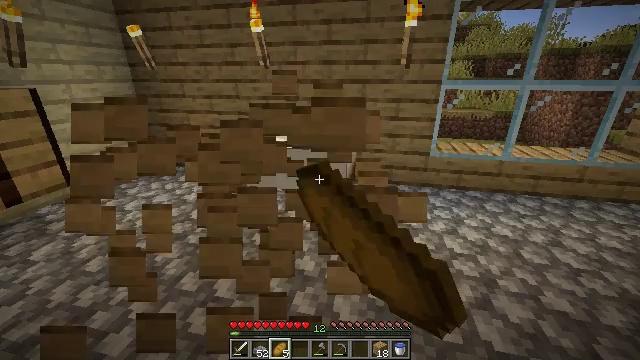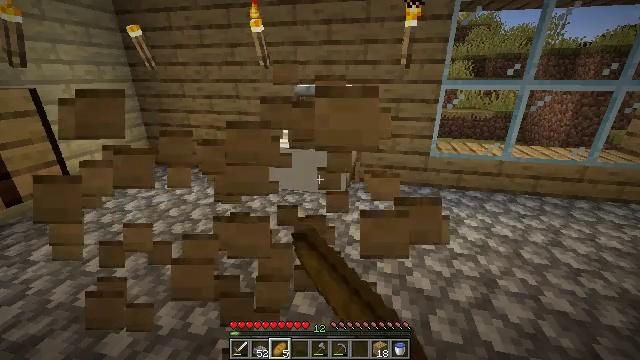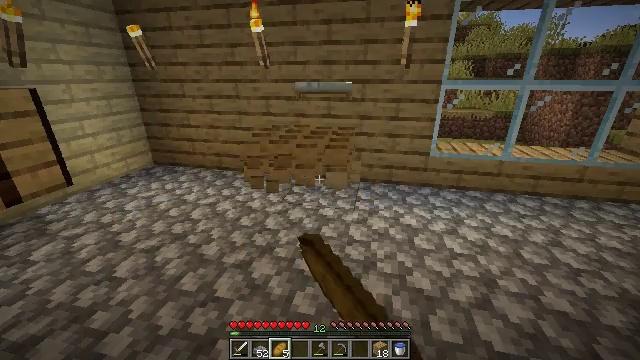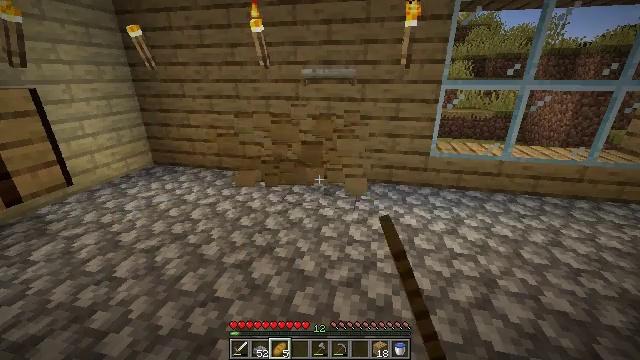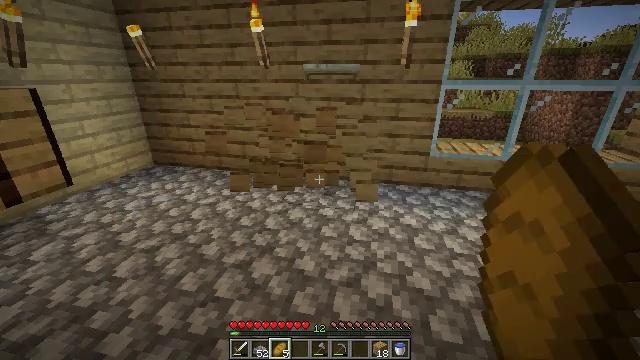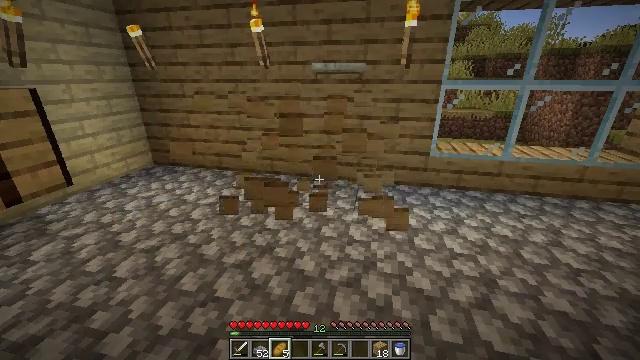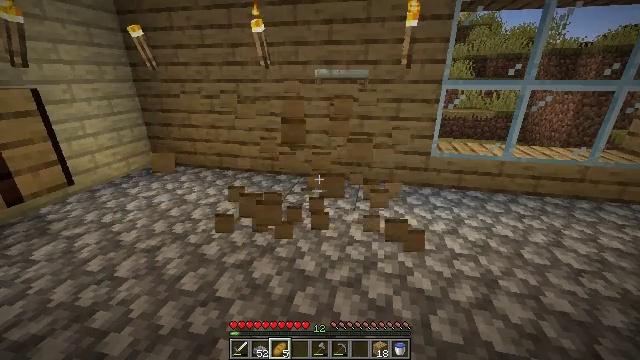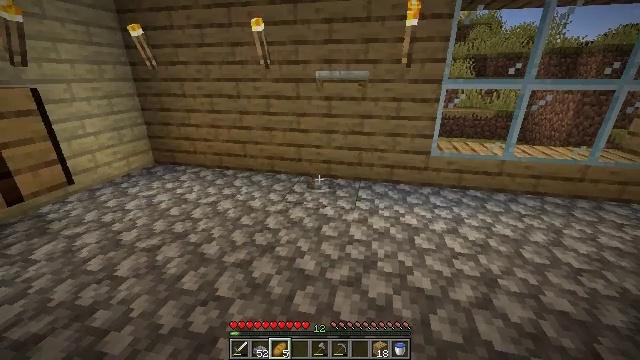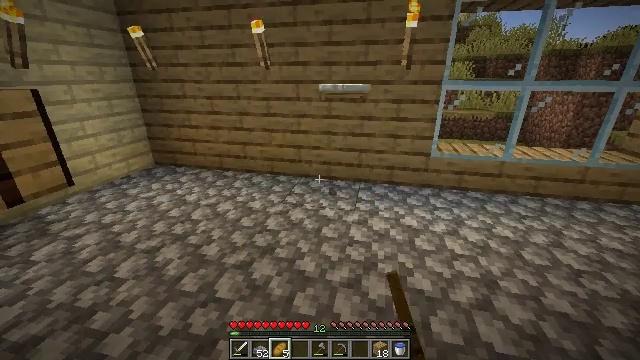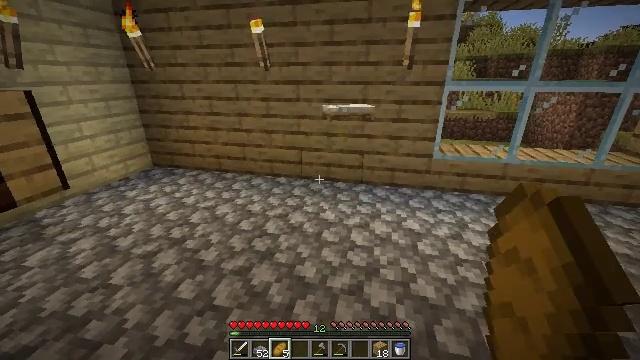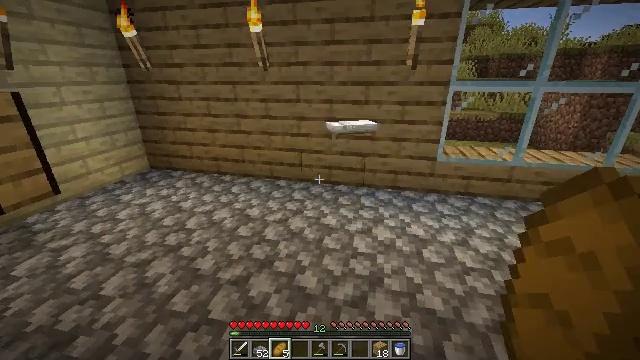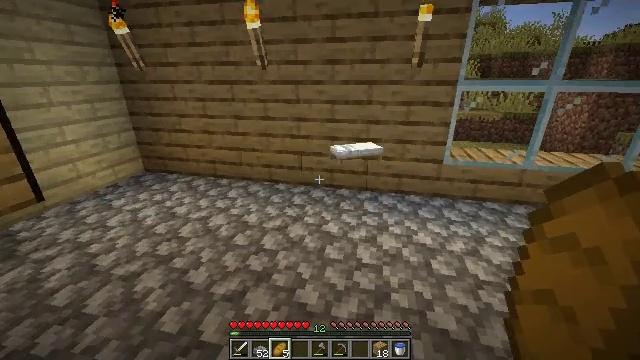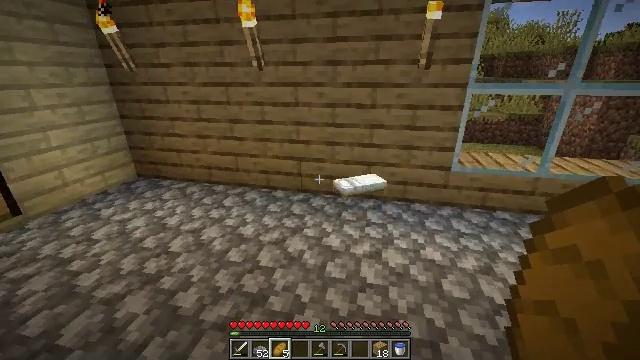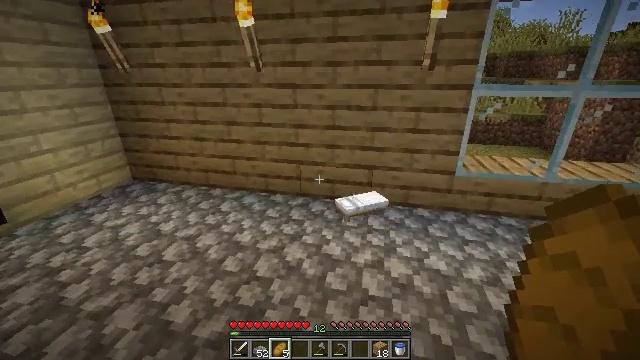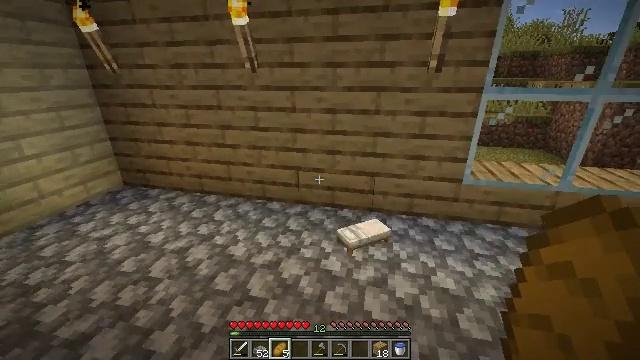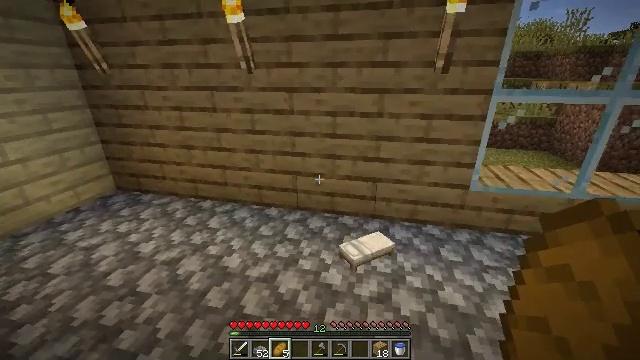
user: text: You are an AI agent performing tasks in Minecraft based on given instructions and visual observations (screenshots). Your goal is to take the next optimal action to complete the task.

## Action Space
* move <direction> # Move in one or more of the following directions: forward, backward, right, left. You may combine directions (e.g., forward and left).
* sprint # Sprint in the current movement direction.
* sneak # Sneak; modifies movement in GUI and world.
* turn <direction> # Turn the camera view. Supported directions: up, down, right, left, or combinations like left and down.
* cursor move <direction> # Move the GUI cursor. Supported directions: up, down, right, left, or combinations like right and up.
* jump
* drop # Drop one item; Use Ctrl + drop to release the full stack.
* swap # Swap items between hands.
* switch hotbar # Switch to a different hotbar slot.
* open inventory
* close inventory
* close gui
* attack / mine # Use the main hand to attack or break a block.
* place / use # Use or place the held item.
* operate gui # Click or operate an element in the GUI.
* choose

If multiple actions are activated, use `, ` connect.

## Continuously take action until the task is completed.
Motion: motion action
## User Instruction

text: Remove the cobblestone slab with a tool.
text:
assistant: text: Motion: attack / mine
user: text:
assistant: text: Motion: attack / mine
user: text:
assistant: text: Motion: attack / mine
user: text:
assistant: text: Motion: no_op
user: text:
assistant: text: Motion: no_op
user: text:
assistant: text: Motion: no_op
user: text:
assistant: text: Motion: no_op
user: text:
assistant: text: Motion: no_op
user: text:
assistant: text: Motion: move forward
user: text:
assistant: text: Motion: move forward
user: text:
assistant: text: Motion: move forward
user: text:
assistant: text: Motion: move forward
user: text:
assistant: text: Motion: move forward
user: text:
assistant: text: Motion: move forward
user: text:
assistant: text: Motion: no_op
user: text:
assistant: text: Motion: no_op
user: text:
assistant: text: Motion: no_op
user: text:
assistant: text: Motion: no_op
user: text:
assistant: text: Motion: no_op
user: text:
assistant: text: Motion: no_op
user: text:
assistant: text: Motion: no_op
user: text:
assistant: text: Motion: no_op
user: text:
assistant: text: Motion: no_op
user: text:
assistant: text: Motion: move forward
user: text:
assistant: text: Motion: move forward
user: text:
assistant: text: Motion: move forward
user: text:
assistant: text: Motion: move forward
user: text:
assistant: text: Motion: no_op
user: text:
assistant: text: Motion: no_op
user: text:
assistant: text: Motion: no_op